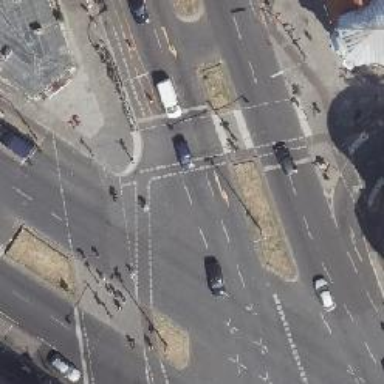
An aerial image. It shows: Road crossing with traffic signals.